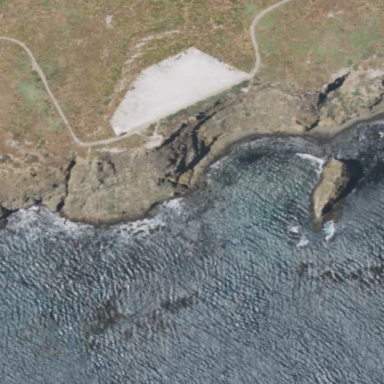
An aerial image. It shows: Natural rock reef.